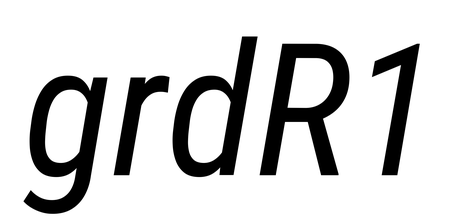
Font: Roboto-Italic_Condensed_Italic